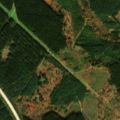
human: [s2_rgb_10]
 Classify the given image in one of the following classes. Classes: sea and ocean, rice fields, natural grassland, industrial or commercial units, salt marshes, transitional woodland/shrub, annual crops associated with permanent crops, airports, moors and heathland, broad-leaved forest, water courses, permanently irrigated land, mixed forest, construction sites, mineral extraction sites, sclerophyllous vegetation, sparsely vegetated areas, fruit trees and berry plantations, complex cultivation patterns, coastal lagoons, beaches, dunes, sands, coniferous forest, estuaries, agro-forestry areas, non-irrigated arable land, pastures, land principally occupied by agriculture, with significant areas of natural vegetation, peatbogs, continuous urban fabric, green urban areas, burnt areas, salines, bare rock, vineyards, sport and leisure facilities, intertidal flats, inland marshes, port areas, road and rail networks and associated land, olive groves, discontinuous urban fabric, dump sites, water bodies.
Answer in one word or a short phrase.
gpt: coniferous forest, mixed forest, transitional woodland/shrub